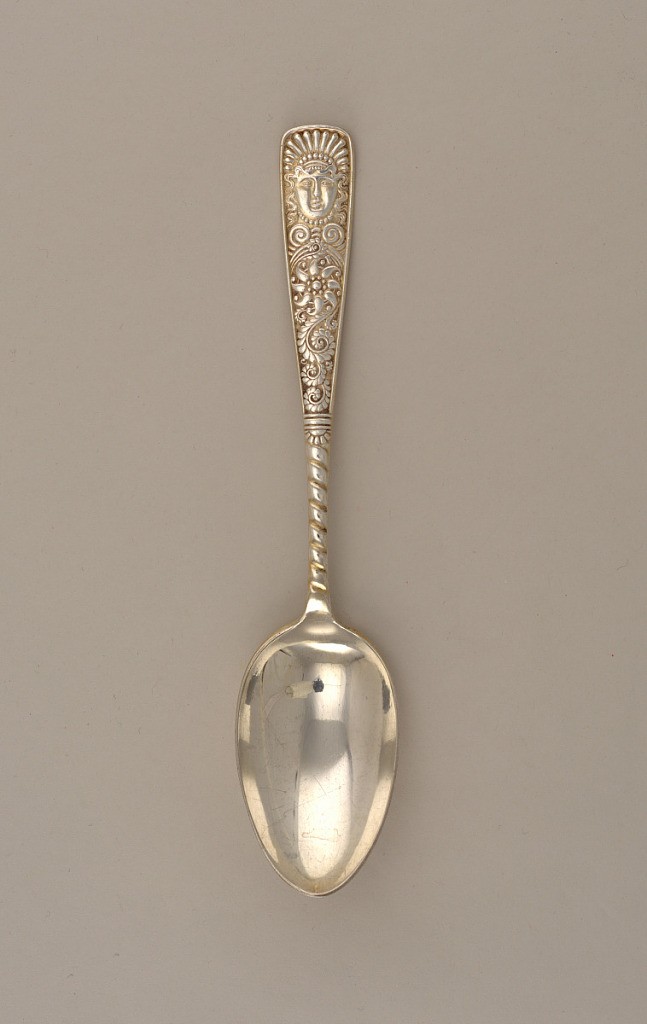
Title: "Assyrian Head" Pattern Table Spoon
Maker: Meriden Silver Plate Company, Meriden, Connecticut, 1869–1898
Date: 1885–86
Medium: silver plated, metal
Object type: spoon
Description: Oval shaped bowl, polished and unadorned surface. Narrow neck and stem, decorated with diagonal reeding halfway down handle, meeting setting sun motif above banded section. Stem continues, flaring towards terminal, decorated with scrolling foliate pattern, including sun with scrolling rays. Terminating in crowned antique style "Assyrian" head with laurel surrounding neck. Terminal of slightly rounded rectagular shape, with subtle upturn. Reverse side of handle devoid of ornamentation, with plain polished surface.